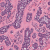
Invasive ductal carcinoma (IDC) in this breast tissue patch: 0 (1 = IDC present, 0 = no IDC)